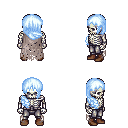
a pixel art fantasy rpg character, male body template, skeleton, gray tattered cape, metal pants, white cyan right-swept hairstyle, brown shoes, four views (front, back, left, right), 2x2 character sprite sheet, small pixel art, hard edges, no anti-aliasing